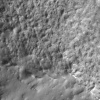
Atmospheric dust classification: not_dusty